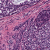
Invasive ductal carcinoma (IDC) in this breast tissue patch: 1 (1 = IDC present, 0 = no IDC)